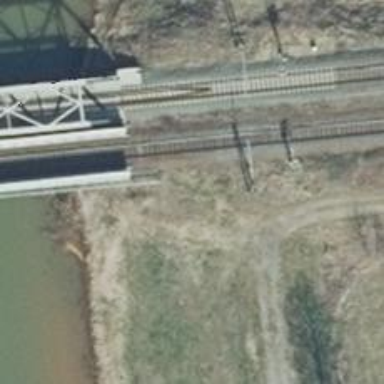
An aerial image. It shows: Path on bridge.